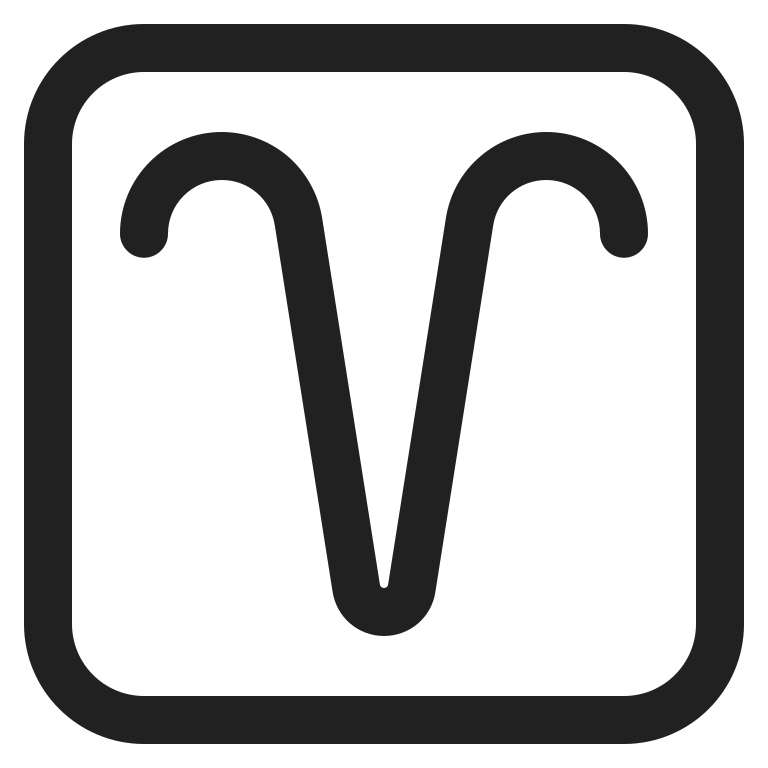
aries high contrast